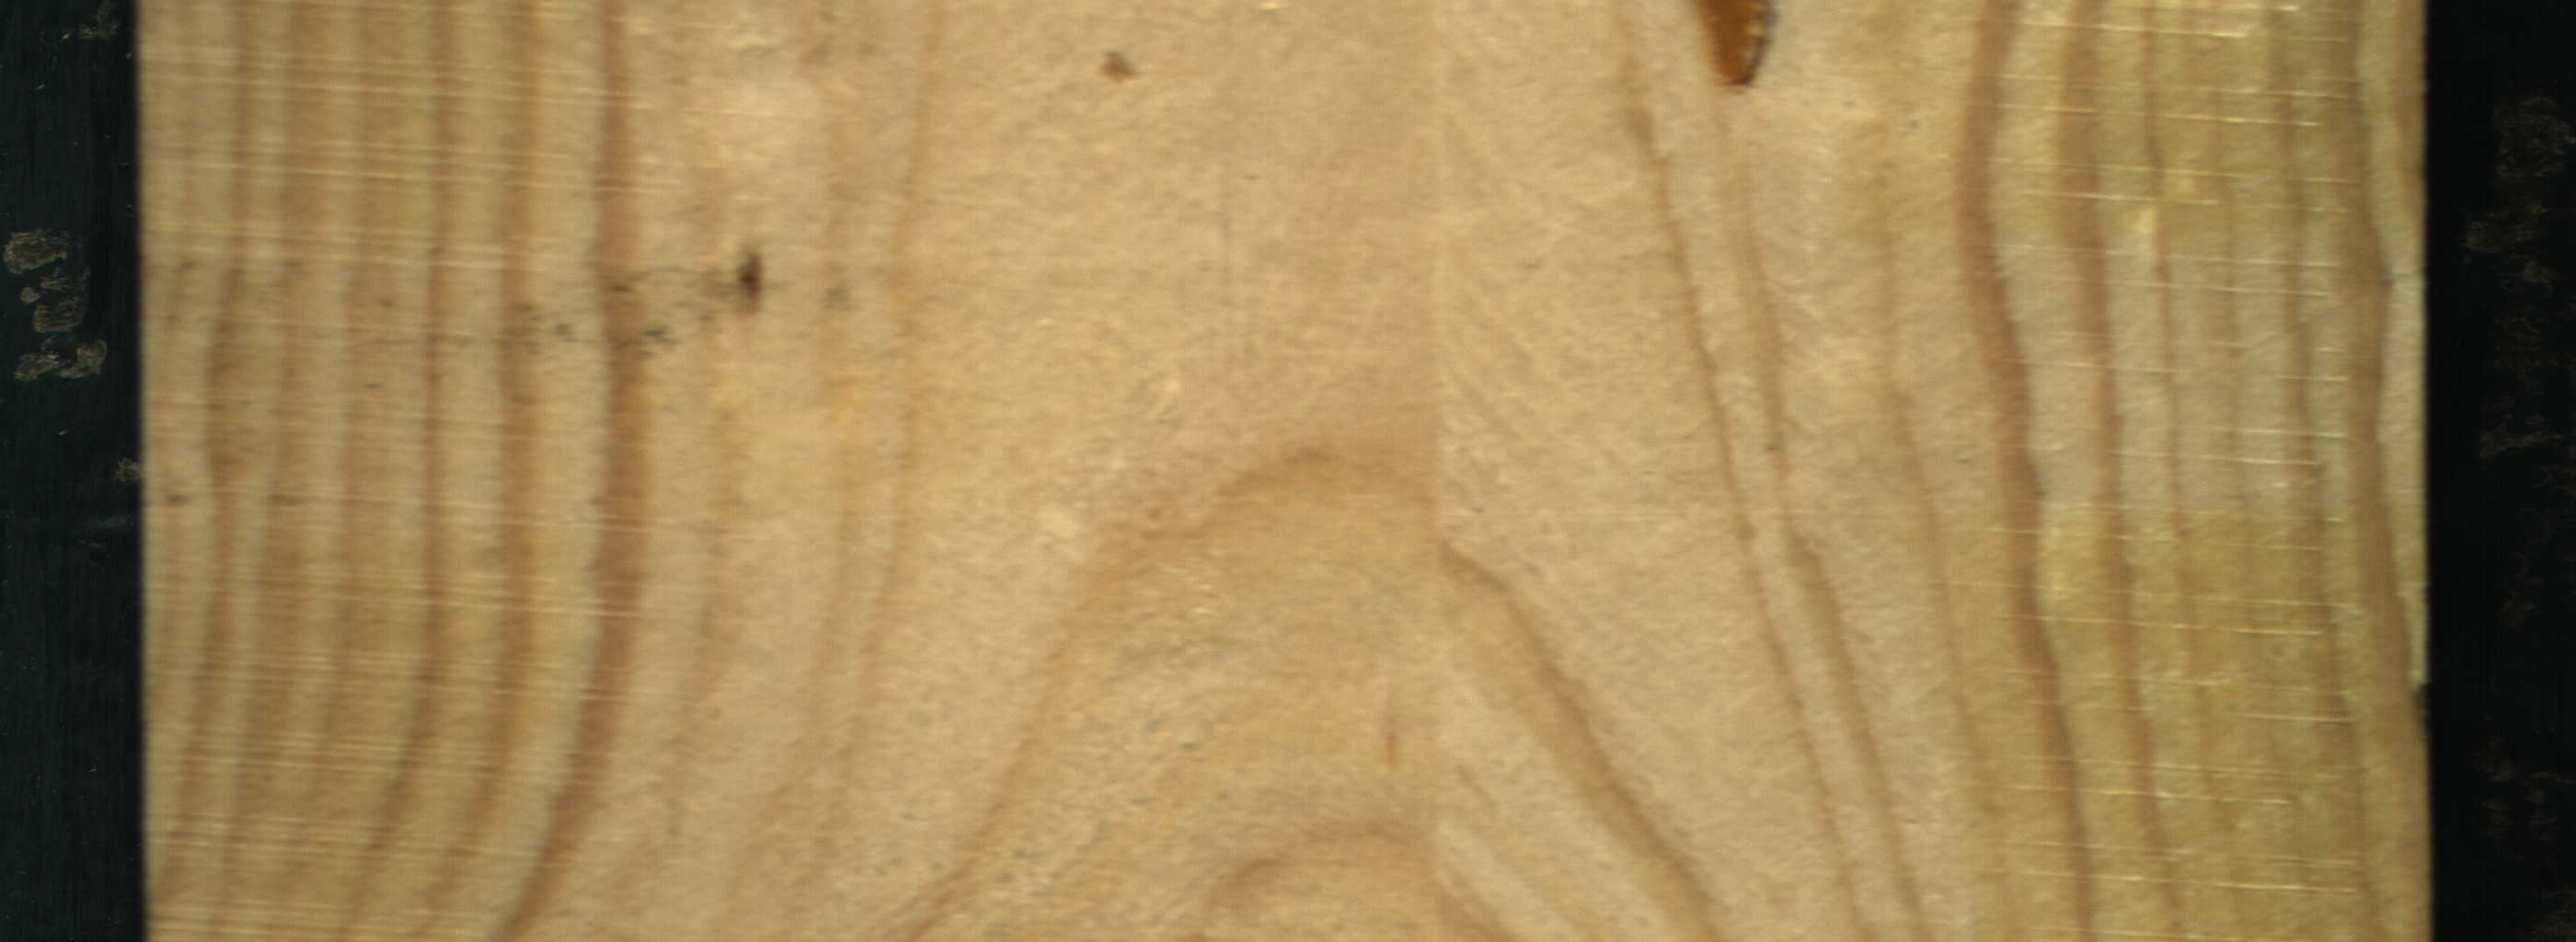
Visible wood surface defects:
resin
resin